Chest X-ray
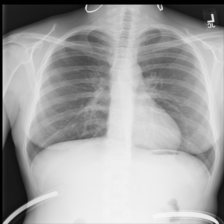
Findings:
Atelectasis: negative
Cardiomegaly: negative
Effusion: negative
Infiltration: negative
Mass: negative
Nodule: negative
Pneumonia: negative
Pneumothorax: negative
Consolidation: negative
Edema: negative
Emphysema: negative
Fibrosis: negative
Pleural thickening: negative
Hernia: negative